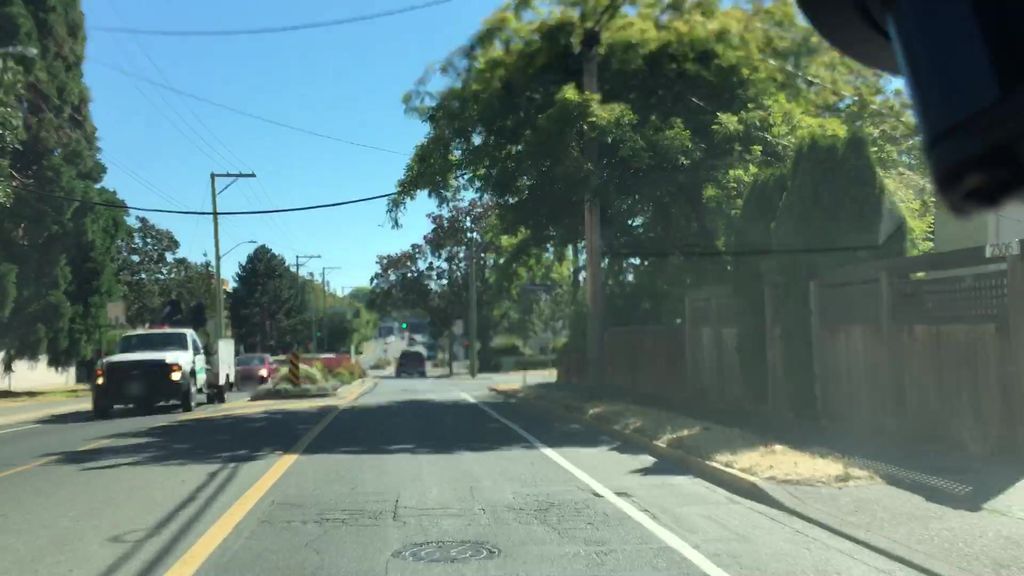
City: victoria